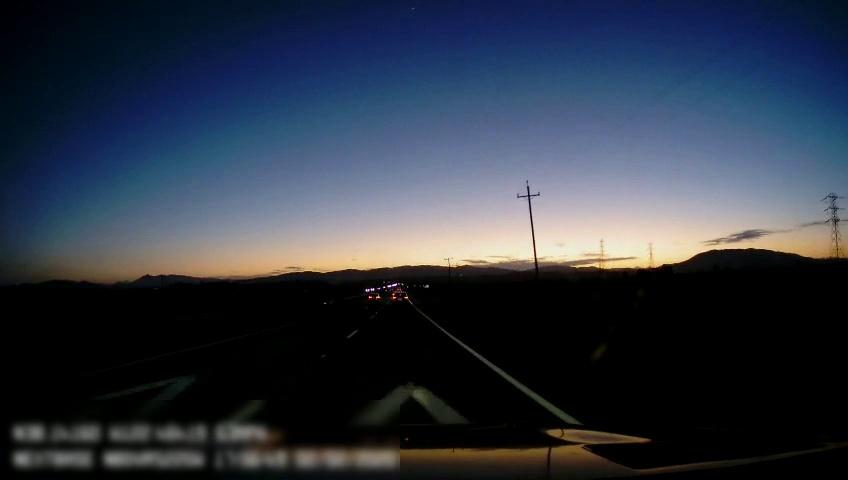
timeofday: Dusk/Dawn/Twilight
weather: Sunny
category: Drivable Space
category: Vehicles | SUV
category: Vehicles | Car
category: Lanes | Alternate Lane
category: Lanes | Current Lane
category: Lanes | Current Lane